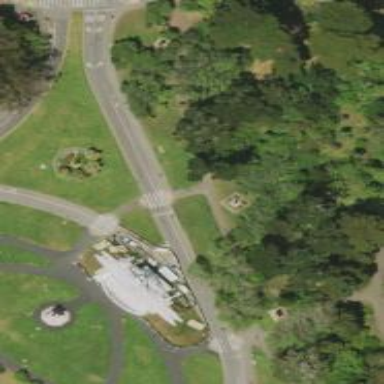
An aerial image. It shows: Historic memorial featuring statue.